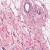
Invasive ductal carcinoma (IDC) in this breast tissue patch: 0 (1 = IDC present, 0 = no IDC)